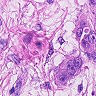
Metastatic tissue present: yes